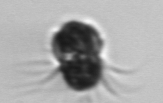
Label: Mesodinium